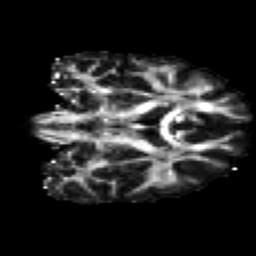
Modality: FA
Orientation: coronal
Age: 24
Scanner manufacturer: siemens
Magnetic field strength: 3 T
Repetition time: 2.2 s
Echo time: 0.084 s